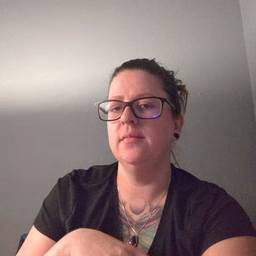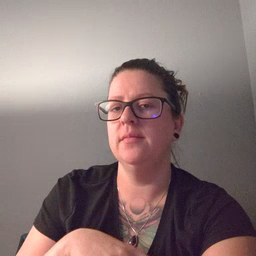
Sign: taste